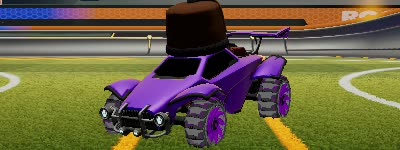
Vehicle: octane